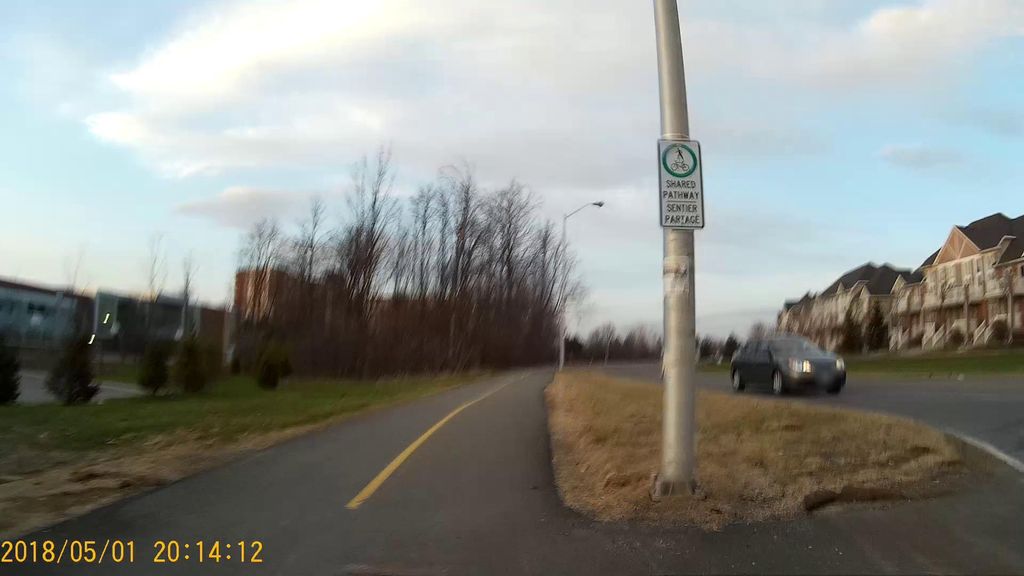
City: ottawa-gatineau